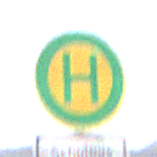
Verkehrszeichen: Haltestelle
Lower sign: ZeitangabenMitBeschraenkungAufWochentage5
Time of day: Midday
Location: Outdoor (Nature)
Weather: PartlyCloudy
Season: NotSpecified
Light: Natural